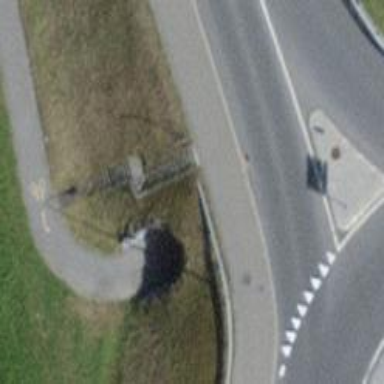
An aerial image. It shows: Concrete steps.